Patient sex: M
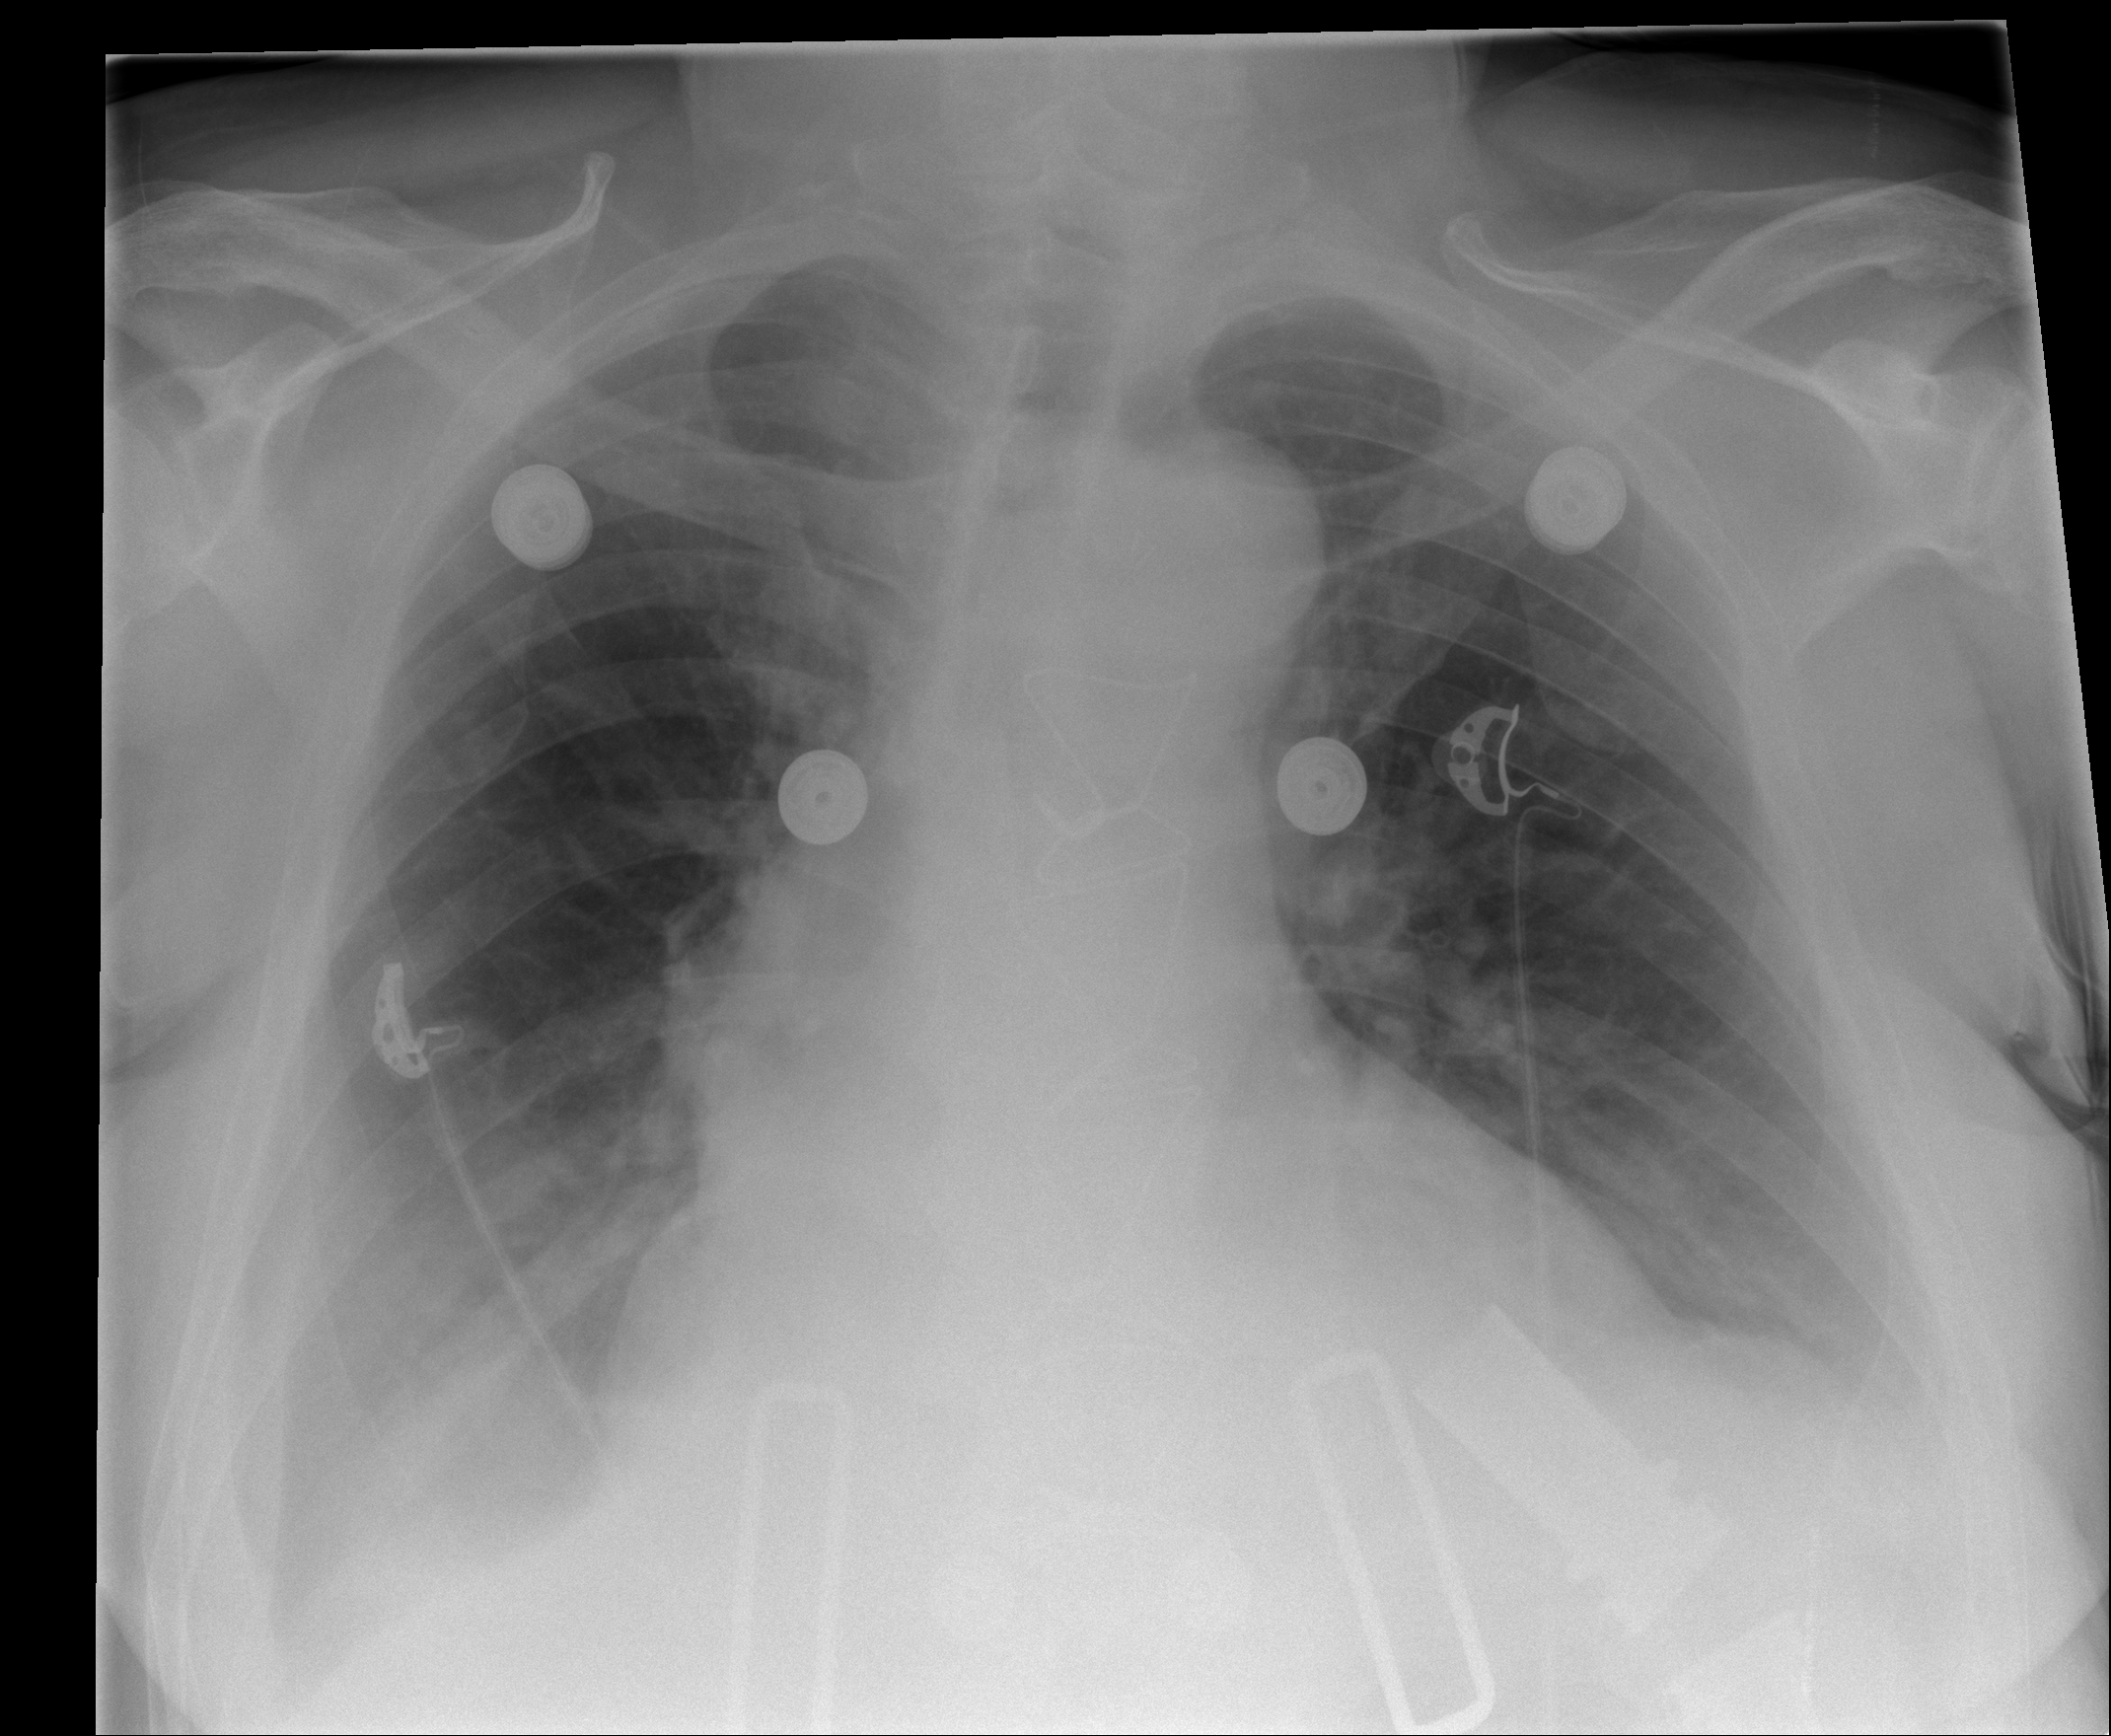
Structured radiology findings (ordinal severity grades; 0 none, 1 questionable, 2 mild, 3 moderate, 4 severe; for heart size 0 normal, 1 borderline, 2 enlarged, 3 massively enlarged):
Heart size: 2
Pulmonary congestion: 0
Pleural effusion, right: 2
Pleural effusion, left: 2
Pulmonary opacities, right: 2
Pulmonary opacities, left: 0
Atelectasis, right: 1
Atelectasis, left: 1